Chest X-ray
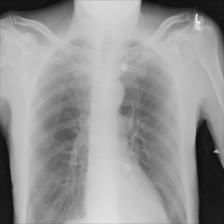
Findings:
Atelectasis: negative
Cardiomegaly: negative
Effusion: negative
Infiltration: negative
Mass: negative
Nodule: negative
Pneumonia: negative
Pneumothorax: negative
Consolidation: negative
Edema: negative
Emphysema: negative
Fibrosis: negative
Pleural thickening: negative
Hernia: negative